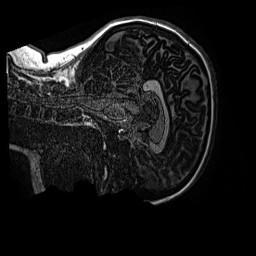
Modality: MP2RAGE
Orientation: sagittal
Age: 11
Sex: female
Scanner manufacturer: siemens
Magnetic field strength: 3 T
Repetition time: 4 s
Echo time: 0.00299 s